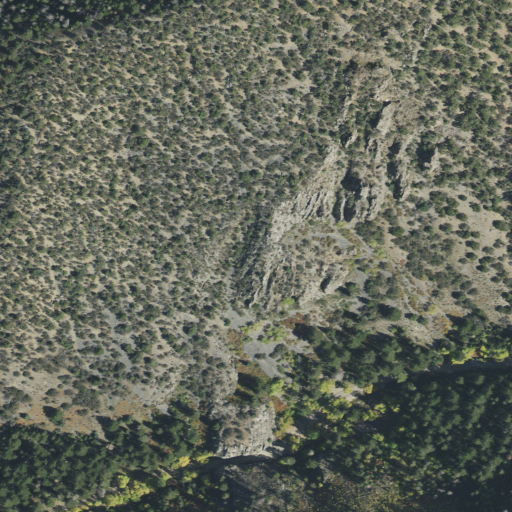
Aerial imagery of gap in Utah named Upper Narrows containing evergreen forest and deciduous forest